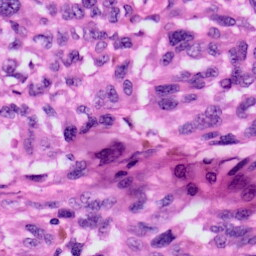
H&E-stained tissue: Skin